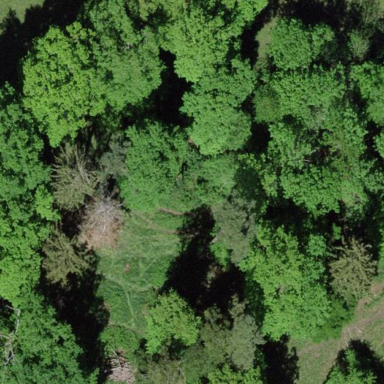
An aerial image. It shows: Forest area.